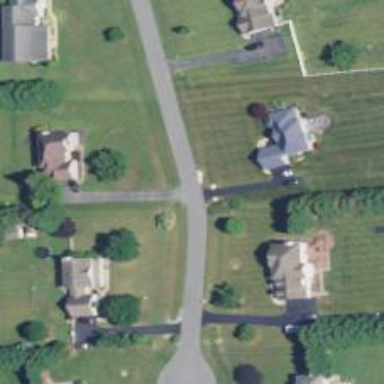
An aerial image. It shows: Residential road.